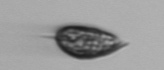
Label: Prorocentrum_triestinum